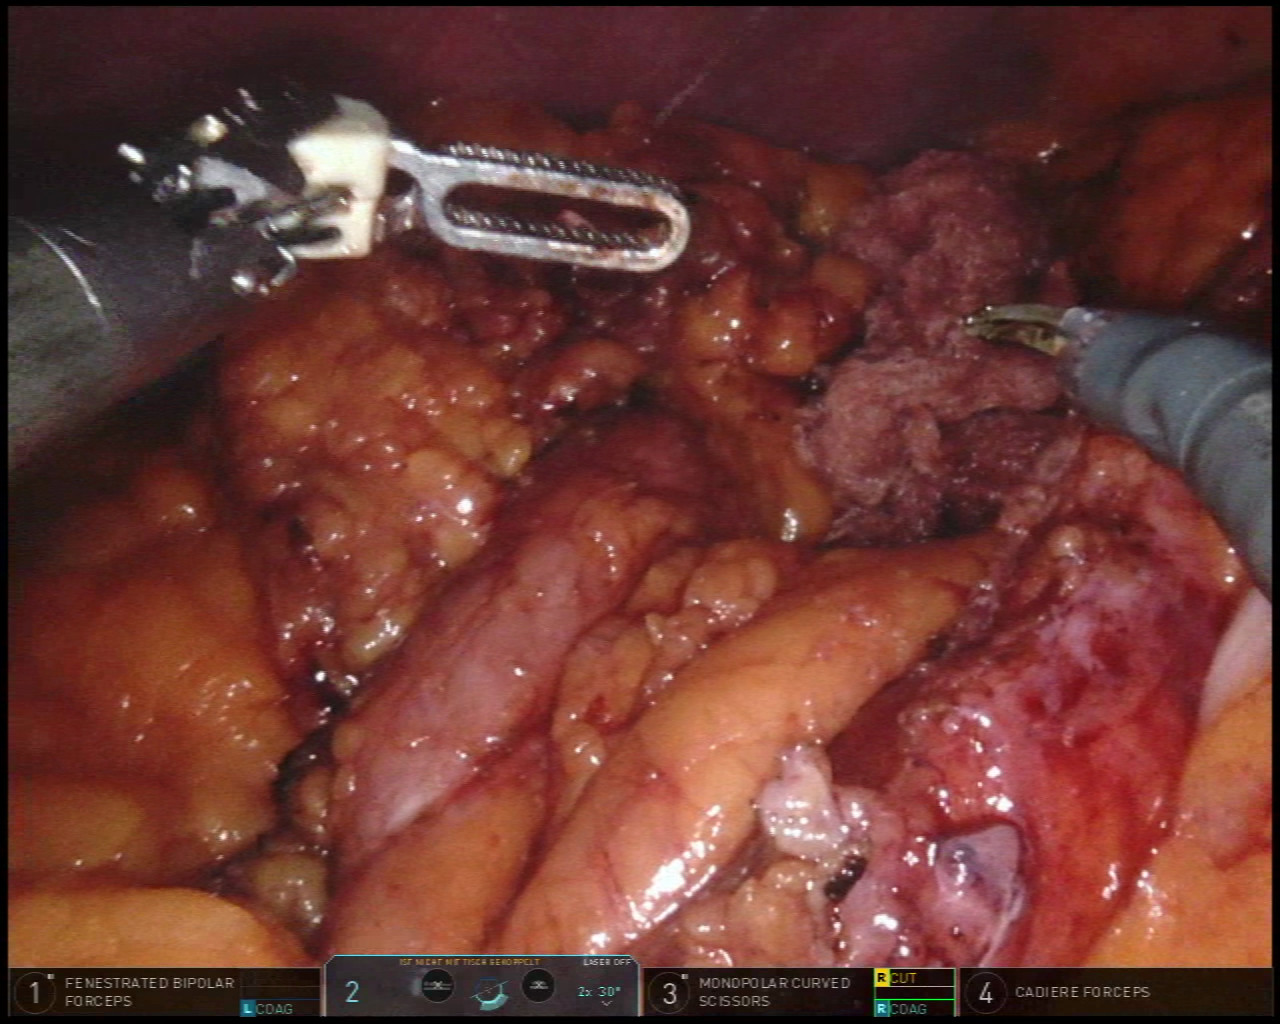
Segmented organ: stomach
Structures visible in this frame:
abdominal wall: yes
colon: yes
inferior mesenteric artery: no
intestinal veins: no
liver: no
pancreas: no
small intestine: no
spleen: no
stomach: yes
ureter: no
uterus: no
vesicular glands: no